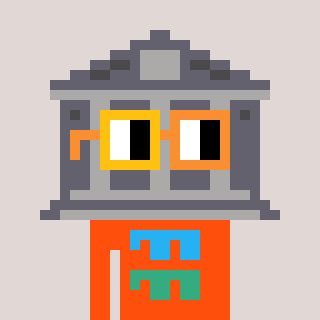
a pixel art character with square yellow and orange glasses, a bank-shaped head and a orange-colored body on a warm background